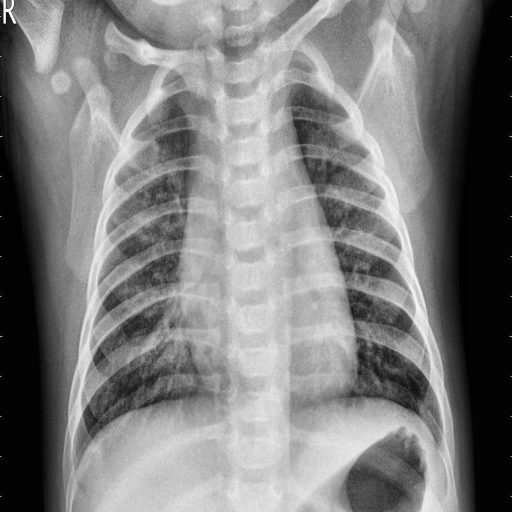
Finding: PNEUMONIA